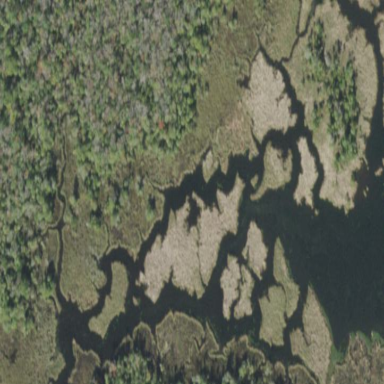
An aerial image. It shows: Marshy wetland area.